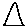
Label: triangle